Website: slack
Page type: stored-credit-cards
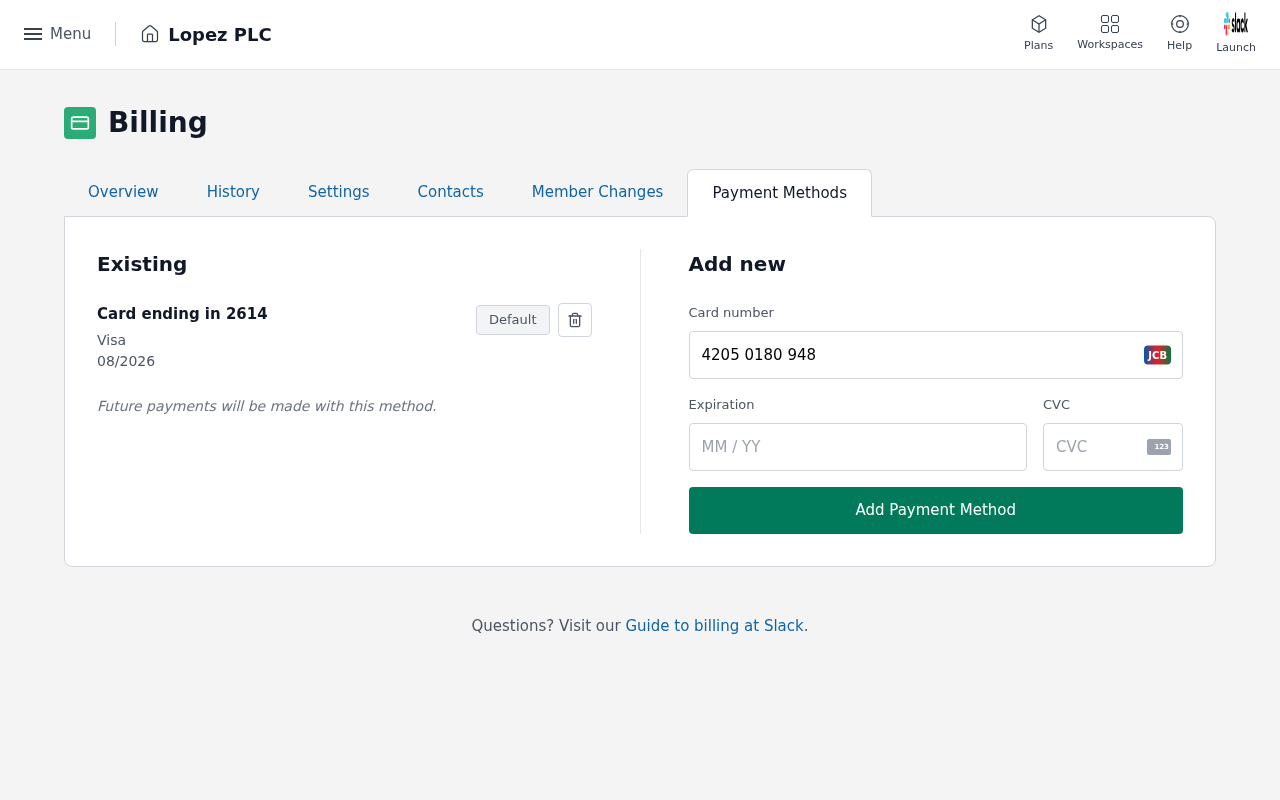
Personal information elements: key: PII_CARD_CVV
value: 837
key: PII_CARD_EXPIRY
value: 08/2026
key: PII_CARD_EXPIRY
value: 08/26
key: PII_CARD_LAST4
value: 2614
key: PII_CARD_NUMBER
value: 4205 0180 9481 2614
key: PII_CARD_TYPE
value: Visa
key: PII_COMPANY
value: Lopez PLC